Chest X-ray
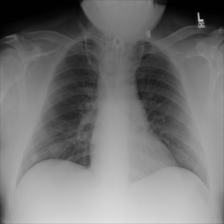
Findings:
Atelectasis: negative
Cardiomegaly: negative
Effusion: negative
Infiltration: negative
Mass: negative
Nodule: negative
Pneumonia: negative
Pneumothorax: negative
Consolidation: negative
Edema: negative
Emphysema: negative
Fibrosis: negative
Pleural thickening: negative
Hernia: negative